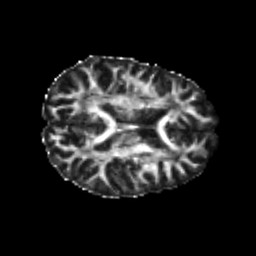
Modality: FA
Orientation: axial
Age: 22
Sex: male
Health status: healthy
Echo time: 0.074 s